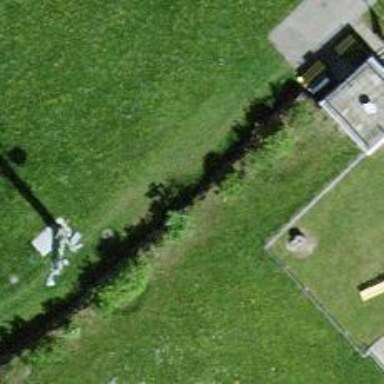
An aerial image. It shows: Retaining wall.